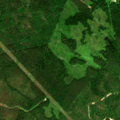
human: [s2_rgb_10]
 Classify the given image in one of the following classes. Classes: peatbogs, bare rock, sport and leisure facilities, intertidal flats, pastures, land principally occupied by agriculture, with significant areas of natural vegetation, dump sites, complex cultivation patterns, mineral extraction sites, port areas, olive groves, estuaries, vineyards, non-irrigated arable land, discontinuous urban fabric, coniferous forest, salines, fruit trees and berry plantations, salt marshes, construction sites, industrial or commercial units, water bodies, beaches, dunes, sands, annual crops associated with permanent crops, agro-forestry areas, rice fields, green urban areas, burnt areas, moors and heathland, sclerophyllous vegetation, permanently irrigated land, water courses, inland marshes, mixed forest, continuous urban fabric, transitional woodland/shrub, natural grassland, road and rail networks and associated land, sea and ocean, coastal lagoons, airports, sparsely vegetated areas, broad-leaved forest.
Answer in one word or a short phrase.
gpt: broad-leaved forest, coniferous forest, mixed forest, transitional woodland/shrub